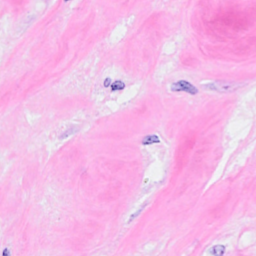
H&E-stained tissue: Breast